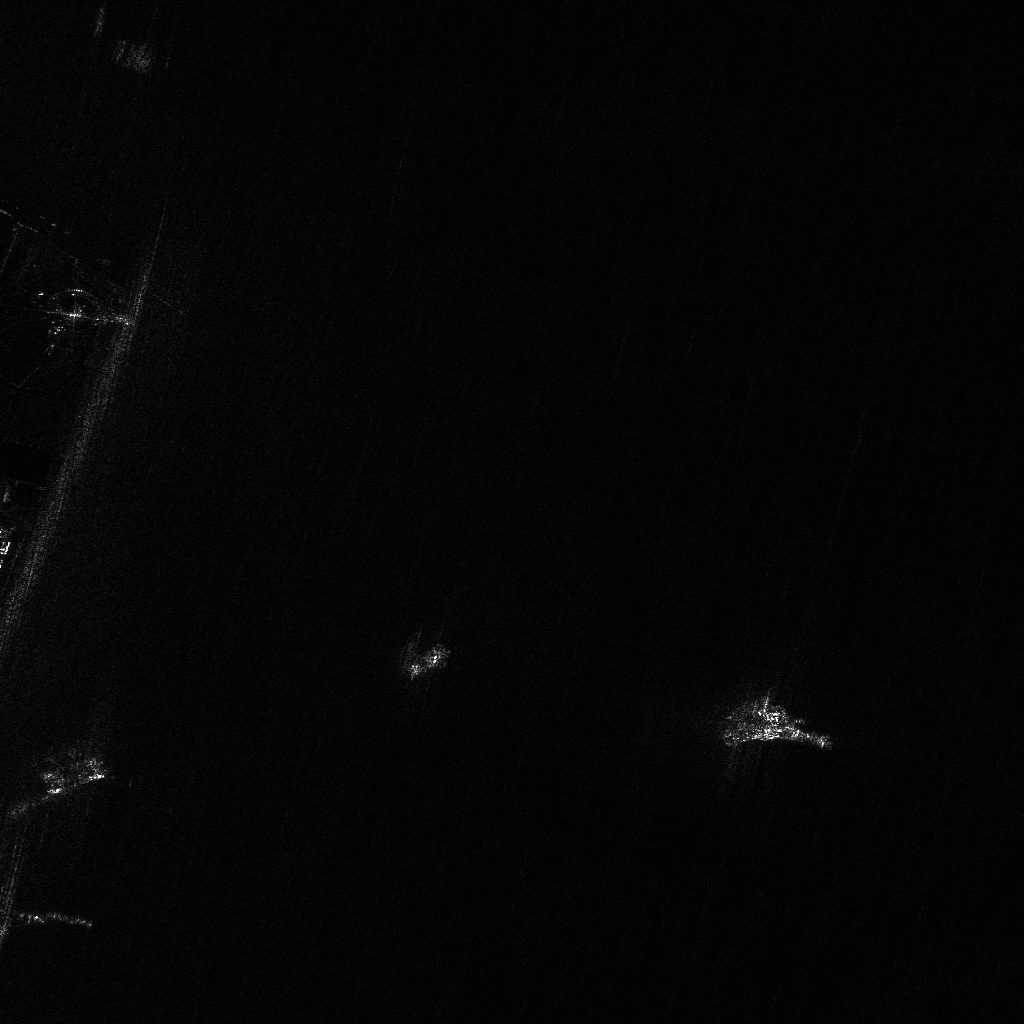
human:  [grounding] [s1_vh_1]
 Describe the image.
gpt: In the satellite image, there is  <ref>1 large container </ref> <box>[[70, 67, 81, 73, 9]]</box> located at bottom right,  <ref>1 medium container </ref> <box>[[40, 62, 42, 66, 45]]</box> located at center,  <ref>1 large container </ref> <box>[[5, 71, 8, 80, 67]]</box> located at bottom left,  <ref>2 medium container </ref> <box>[[0, 88, 4, 89, 15], [4, 89, 9, 90, 16]]</box> located at bottom left,  <ref>1 medium container </ref> <box>[[10, 4, 14, 6, 21]]</box> located at top left.